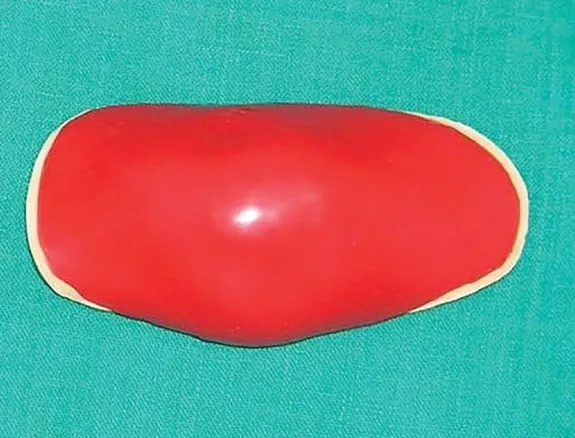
Two layers of modelling wax adapted over the cast as a spacer.
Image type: pathology (methylene_blue)